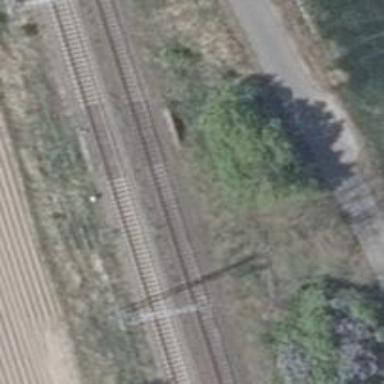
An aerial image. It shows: Railway signal.